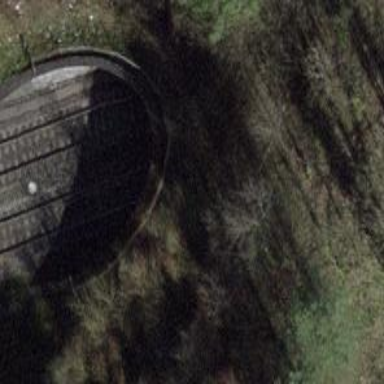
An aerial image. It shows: Single railway track with electrified contact line.